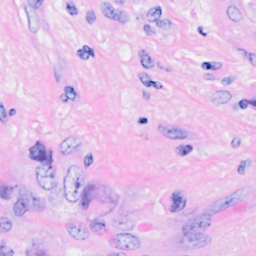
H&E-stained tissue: Breast